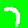
Digit: 7